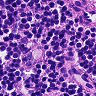
Metastatic tissue present: no